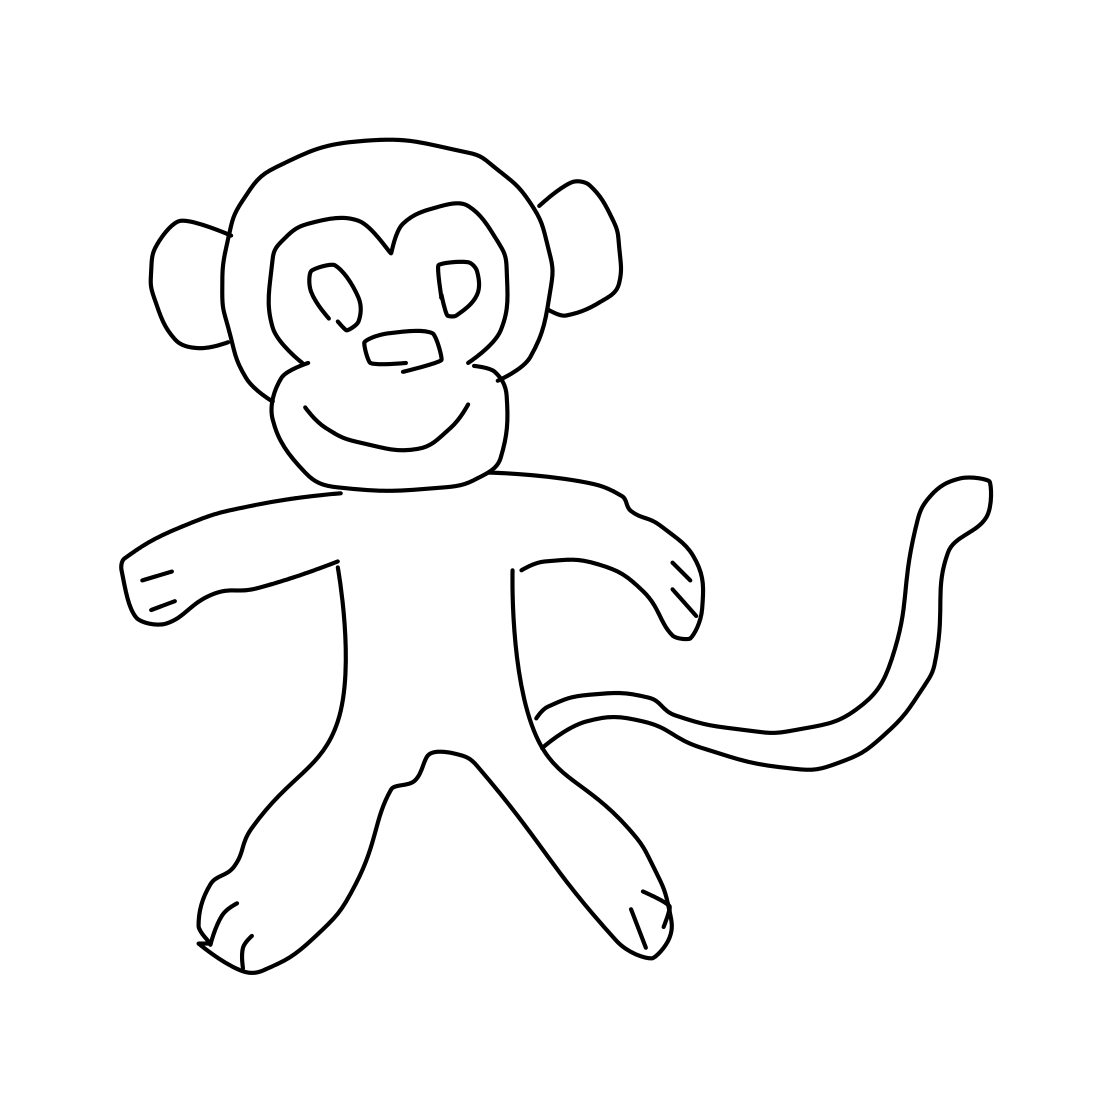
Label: monkey